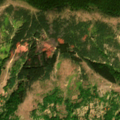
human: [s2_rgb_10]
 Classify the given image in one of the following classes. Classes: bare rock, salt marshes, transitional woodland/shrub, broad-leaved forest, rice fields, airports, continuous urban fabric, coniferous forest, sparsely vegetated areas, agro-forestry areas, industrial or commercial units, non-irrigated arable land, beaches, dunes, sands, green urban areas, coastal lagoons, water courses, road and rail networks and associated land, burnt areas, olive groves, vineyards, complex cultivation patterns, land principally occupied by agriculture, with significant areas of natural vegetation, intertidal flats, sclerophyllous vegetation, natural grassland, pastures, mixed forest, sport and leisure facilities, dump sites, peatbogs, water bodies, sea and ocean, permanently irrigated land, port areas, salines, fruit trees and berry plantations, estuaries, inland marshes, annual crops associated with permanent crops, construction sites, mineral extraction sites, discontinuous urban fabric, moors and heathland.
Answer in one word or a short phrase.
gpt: land principally occupied by agriculture, with significant areas of natural vegetation, broad-leaved forest, coniferous forest, transitional woodland/shrub